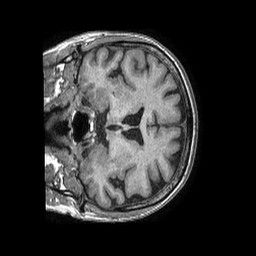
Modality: T1w
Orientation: coronal
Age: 79
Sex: female
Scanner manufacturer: philips
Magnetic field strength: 1.5 T
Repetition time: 0.007558 s
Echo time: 0.003438 s